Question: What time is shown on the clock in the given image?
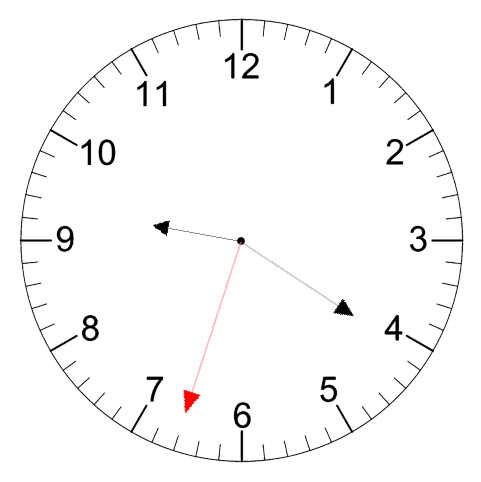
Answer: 09:20:33